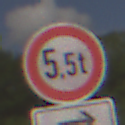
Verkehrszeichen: TatsaechlicheMasse
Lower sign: RichtungsangabeDurchPfeile5
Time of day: Midday
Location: Outdoor (RoadRail)
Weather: PartlyCloudy
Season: NotSpecified
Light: Natural